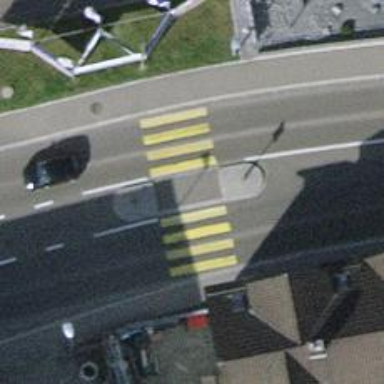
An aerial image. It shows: Asphalt footway with marked zebra crossing and island.